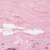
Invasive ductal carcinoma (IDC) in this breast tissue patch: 0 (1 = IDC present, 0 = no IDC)